Field crop: tomato
Growth stage: 1
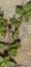
Species: portulaca